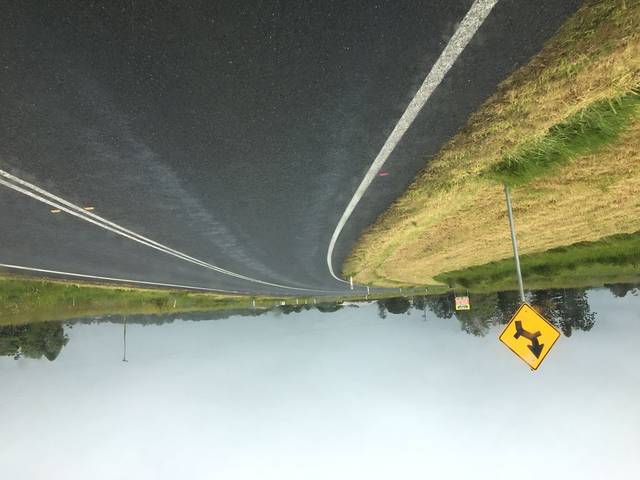
Region: Australia
Coordinates: -17.34, 145.566